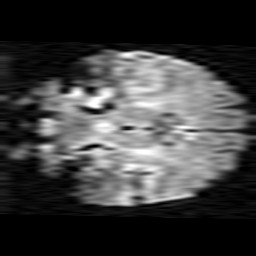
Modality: TRACE
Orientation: coronal
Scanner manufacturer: siemens
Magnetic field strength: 1.5 T
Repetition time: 8.1 s
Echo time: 0.119 s